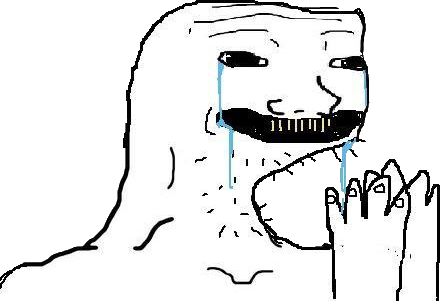
Label: 5_Brainlet